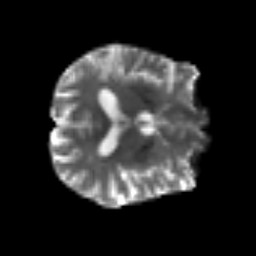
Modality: T2w
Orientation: axial
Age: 63
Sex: male
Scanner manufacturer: siemens
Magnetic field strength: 3 T
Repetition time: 3.2 s
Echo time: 0.081 s